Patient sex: F
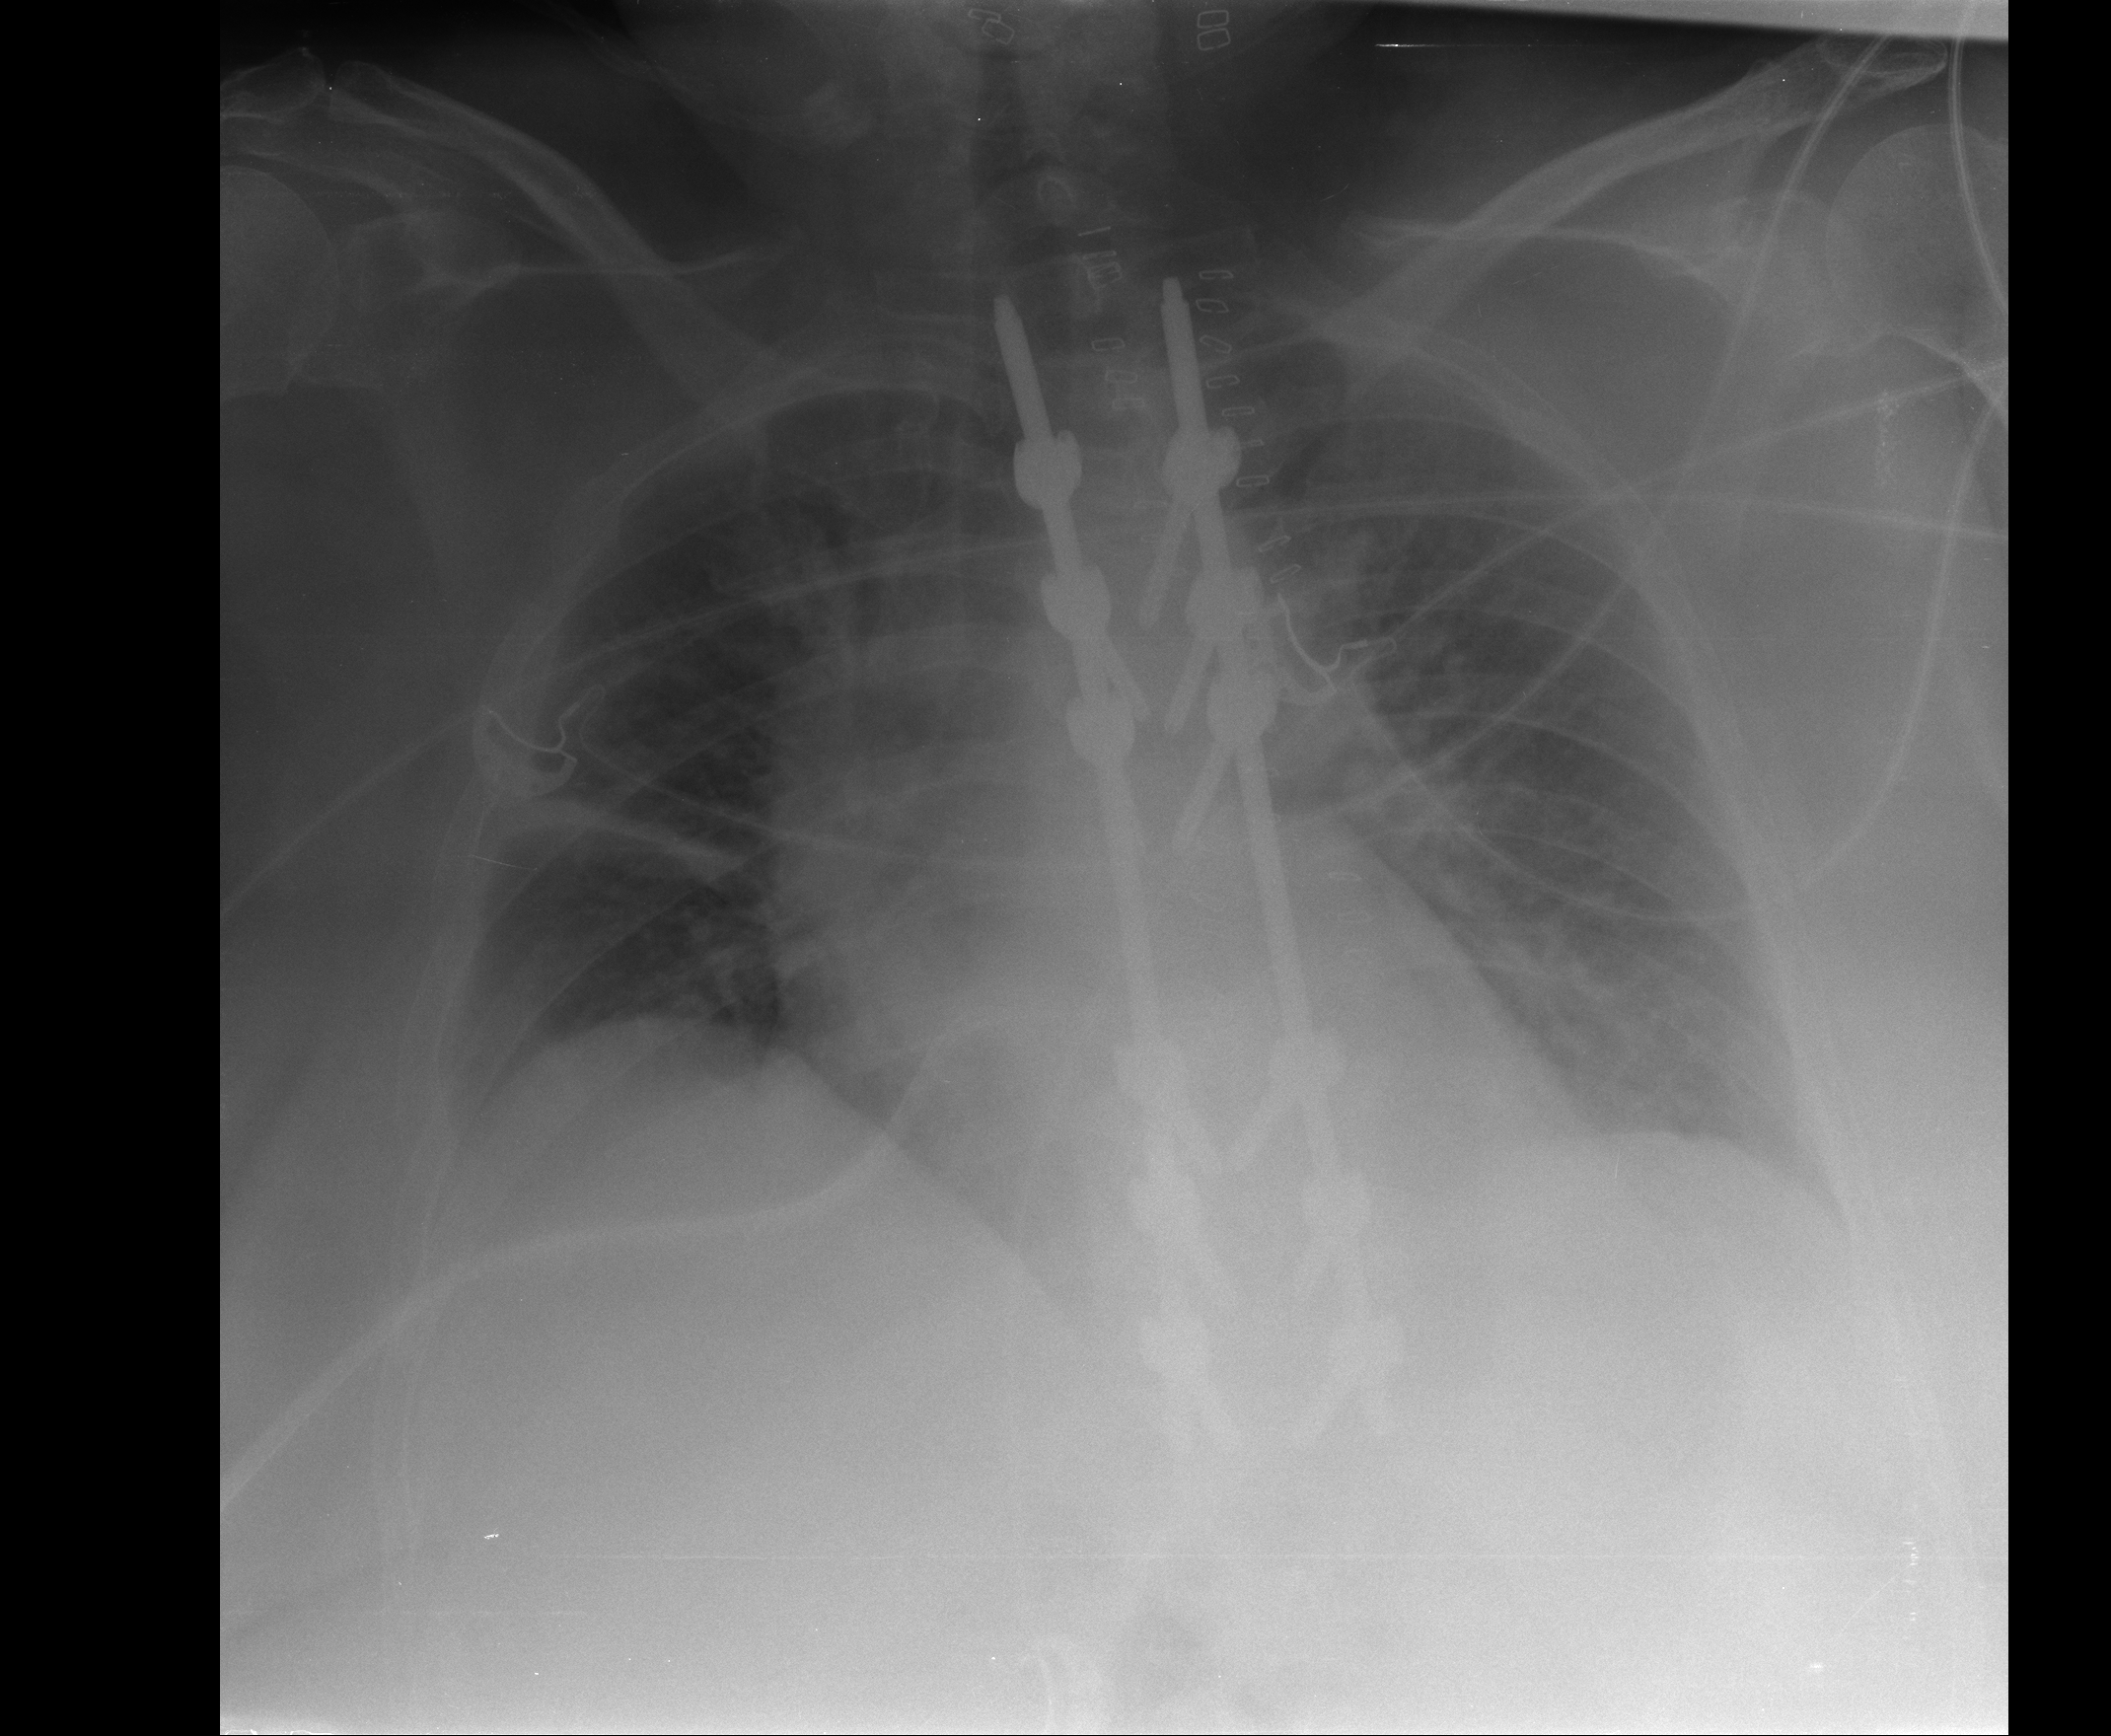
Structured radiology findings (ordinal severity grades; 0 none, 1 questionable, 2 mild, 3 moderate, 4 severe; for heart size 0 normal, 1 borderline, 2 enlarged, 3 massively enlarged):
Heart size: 2
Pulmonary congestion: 2
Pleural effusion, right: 0
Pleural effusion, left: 0
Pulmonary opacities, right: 0
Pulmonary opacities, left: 0
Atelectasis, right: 2
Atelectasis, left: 0